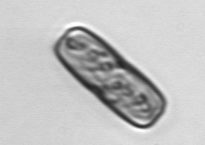
Label: Ephemera